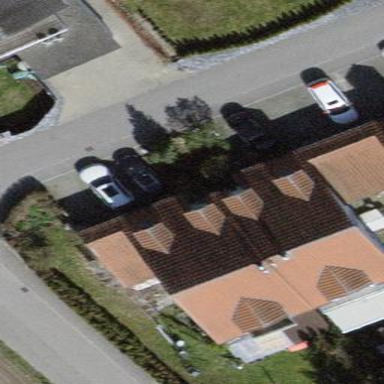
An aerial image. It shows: Gabled roofed house.